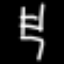
Label: chair